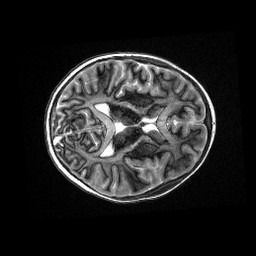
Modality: MP2RAGE
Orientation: axial
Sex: female
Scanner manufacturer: siemens
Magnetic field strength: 3 T
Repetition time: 5 s
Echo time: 0.00355 s